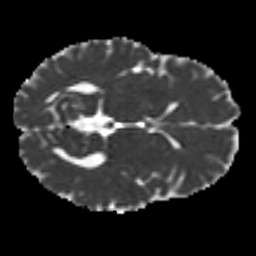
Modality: MD
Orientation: axial
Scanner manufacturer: siemens
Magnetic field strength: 3 T
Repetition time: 9.6 s
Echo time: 0.077 s